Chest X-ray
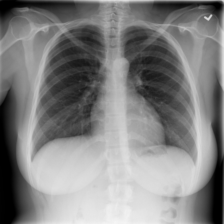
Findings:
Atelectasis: negative
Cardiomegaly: negative
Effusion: negative
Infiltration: negative
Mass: negative
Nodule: negative
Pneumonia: negative
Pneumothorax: negative
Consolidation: negative
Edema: negative
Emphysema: negative
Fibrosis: negative
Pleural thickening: negative
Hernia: negative